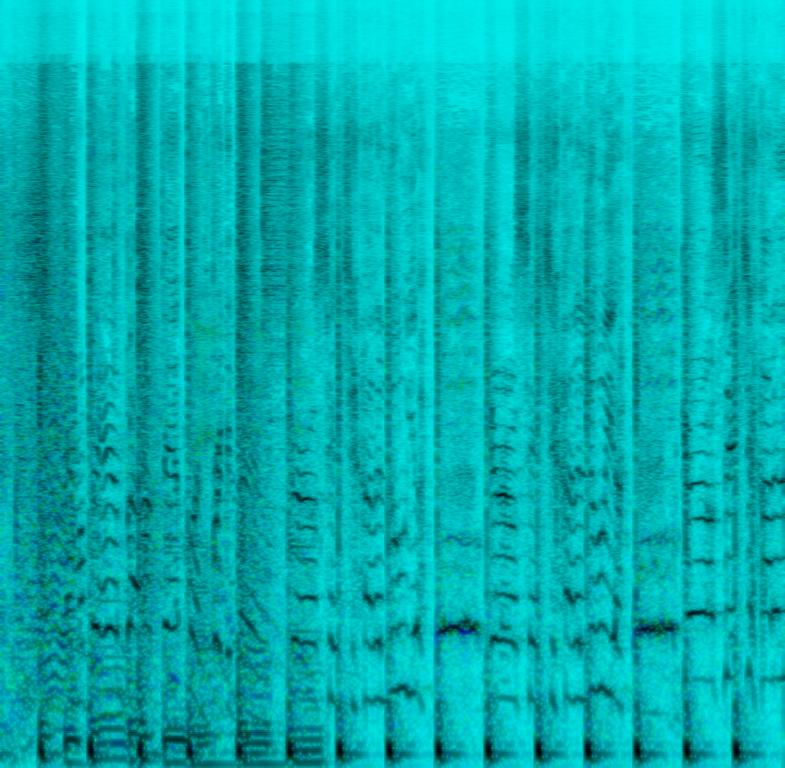
This funk pop song features a male voice singing at a high pitch. The style of singing is rapping in this section. This is accompanied by a kick drum. The kick drum plays on every count of the bar for two bars followed by doubling the beat for the next two bars. In the gaps of the lines, a voice sings vocables. After two bars, the bass plays an ascending run. A siren sound is played in the background ascending along with the bass. This song can be played in a club.